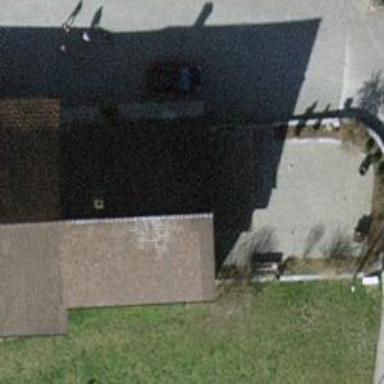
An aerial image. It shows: Restaurant.